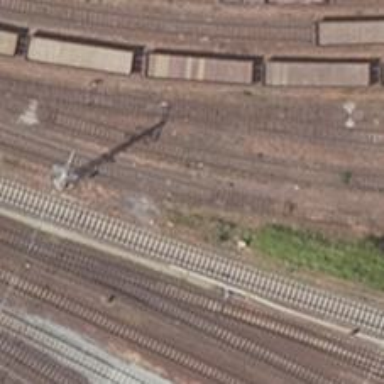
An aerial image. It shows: Railway yard used for servicing trains.